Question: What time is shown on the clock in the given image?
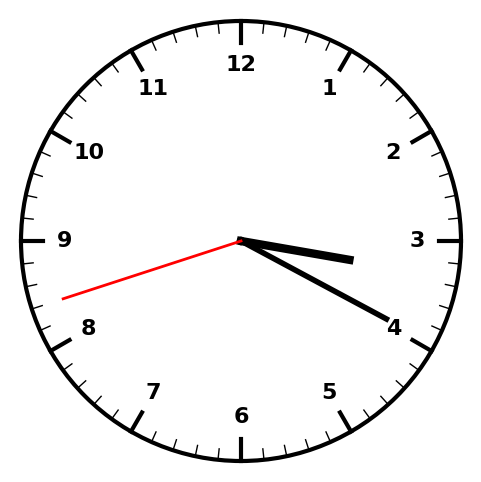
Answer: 03:19:42